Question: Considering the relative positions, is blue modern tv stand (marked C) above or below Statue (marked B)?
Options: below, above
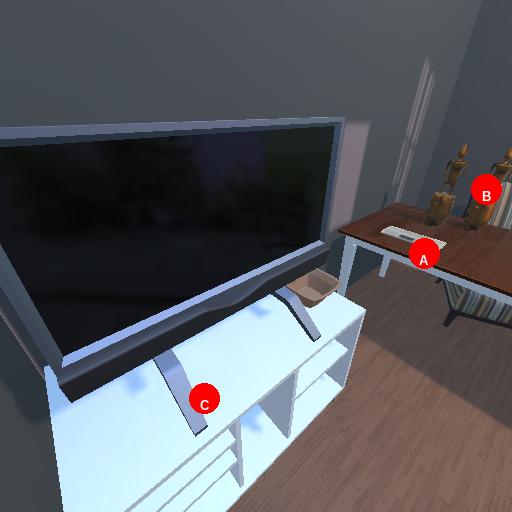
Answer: below